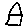
Label: house